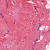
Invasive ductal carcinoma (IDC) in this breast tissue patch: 0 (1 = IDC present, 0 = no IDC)